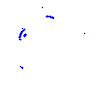
Particle: proton